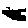
Label: sun